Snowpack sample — Snodgrass Mountain, Crested Butte, Colorado (2/4/25, 12:06 PM MST)
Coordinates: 38.923, -106.968
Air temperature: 35 °F
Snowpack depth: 80 cm
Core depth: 50 cm
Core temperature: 30.2 °F
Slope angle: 14°, slope face: 78°
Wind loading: low
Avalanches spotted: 0
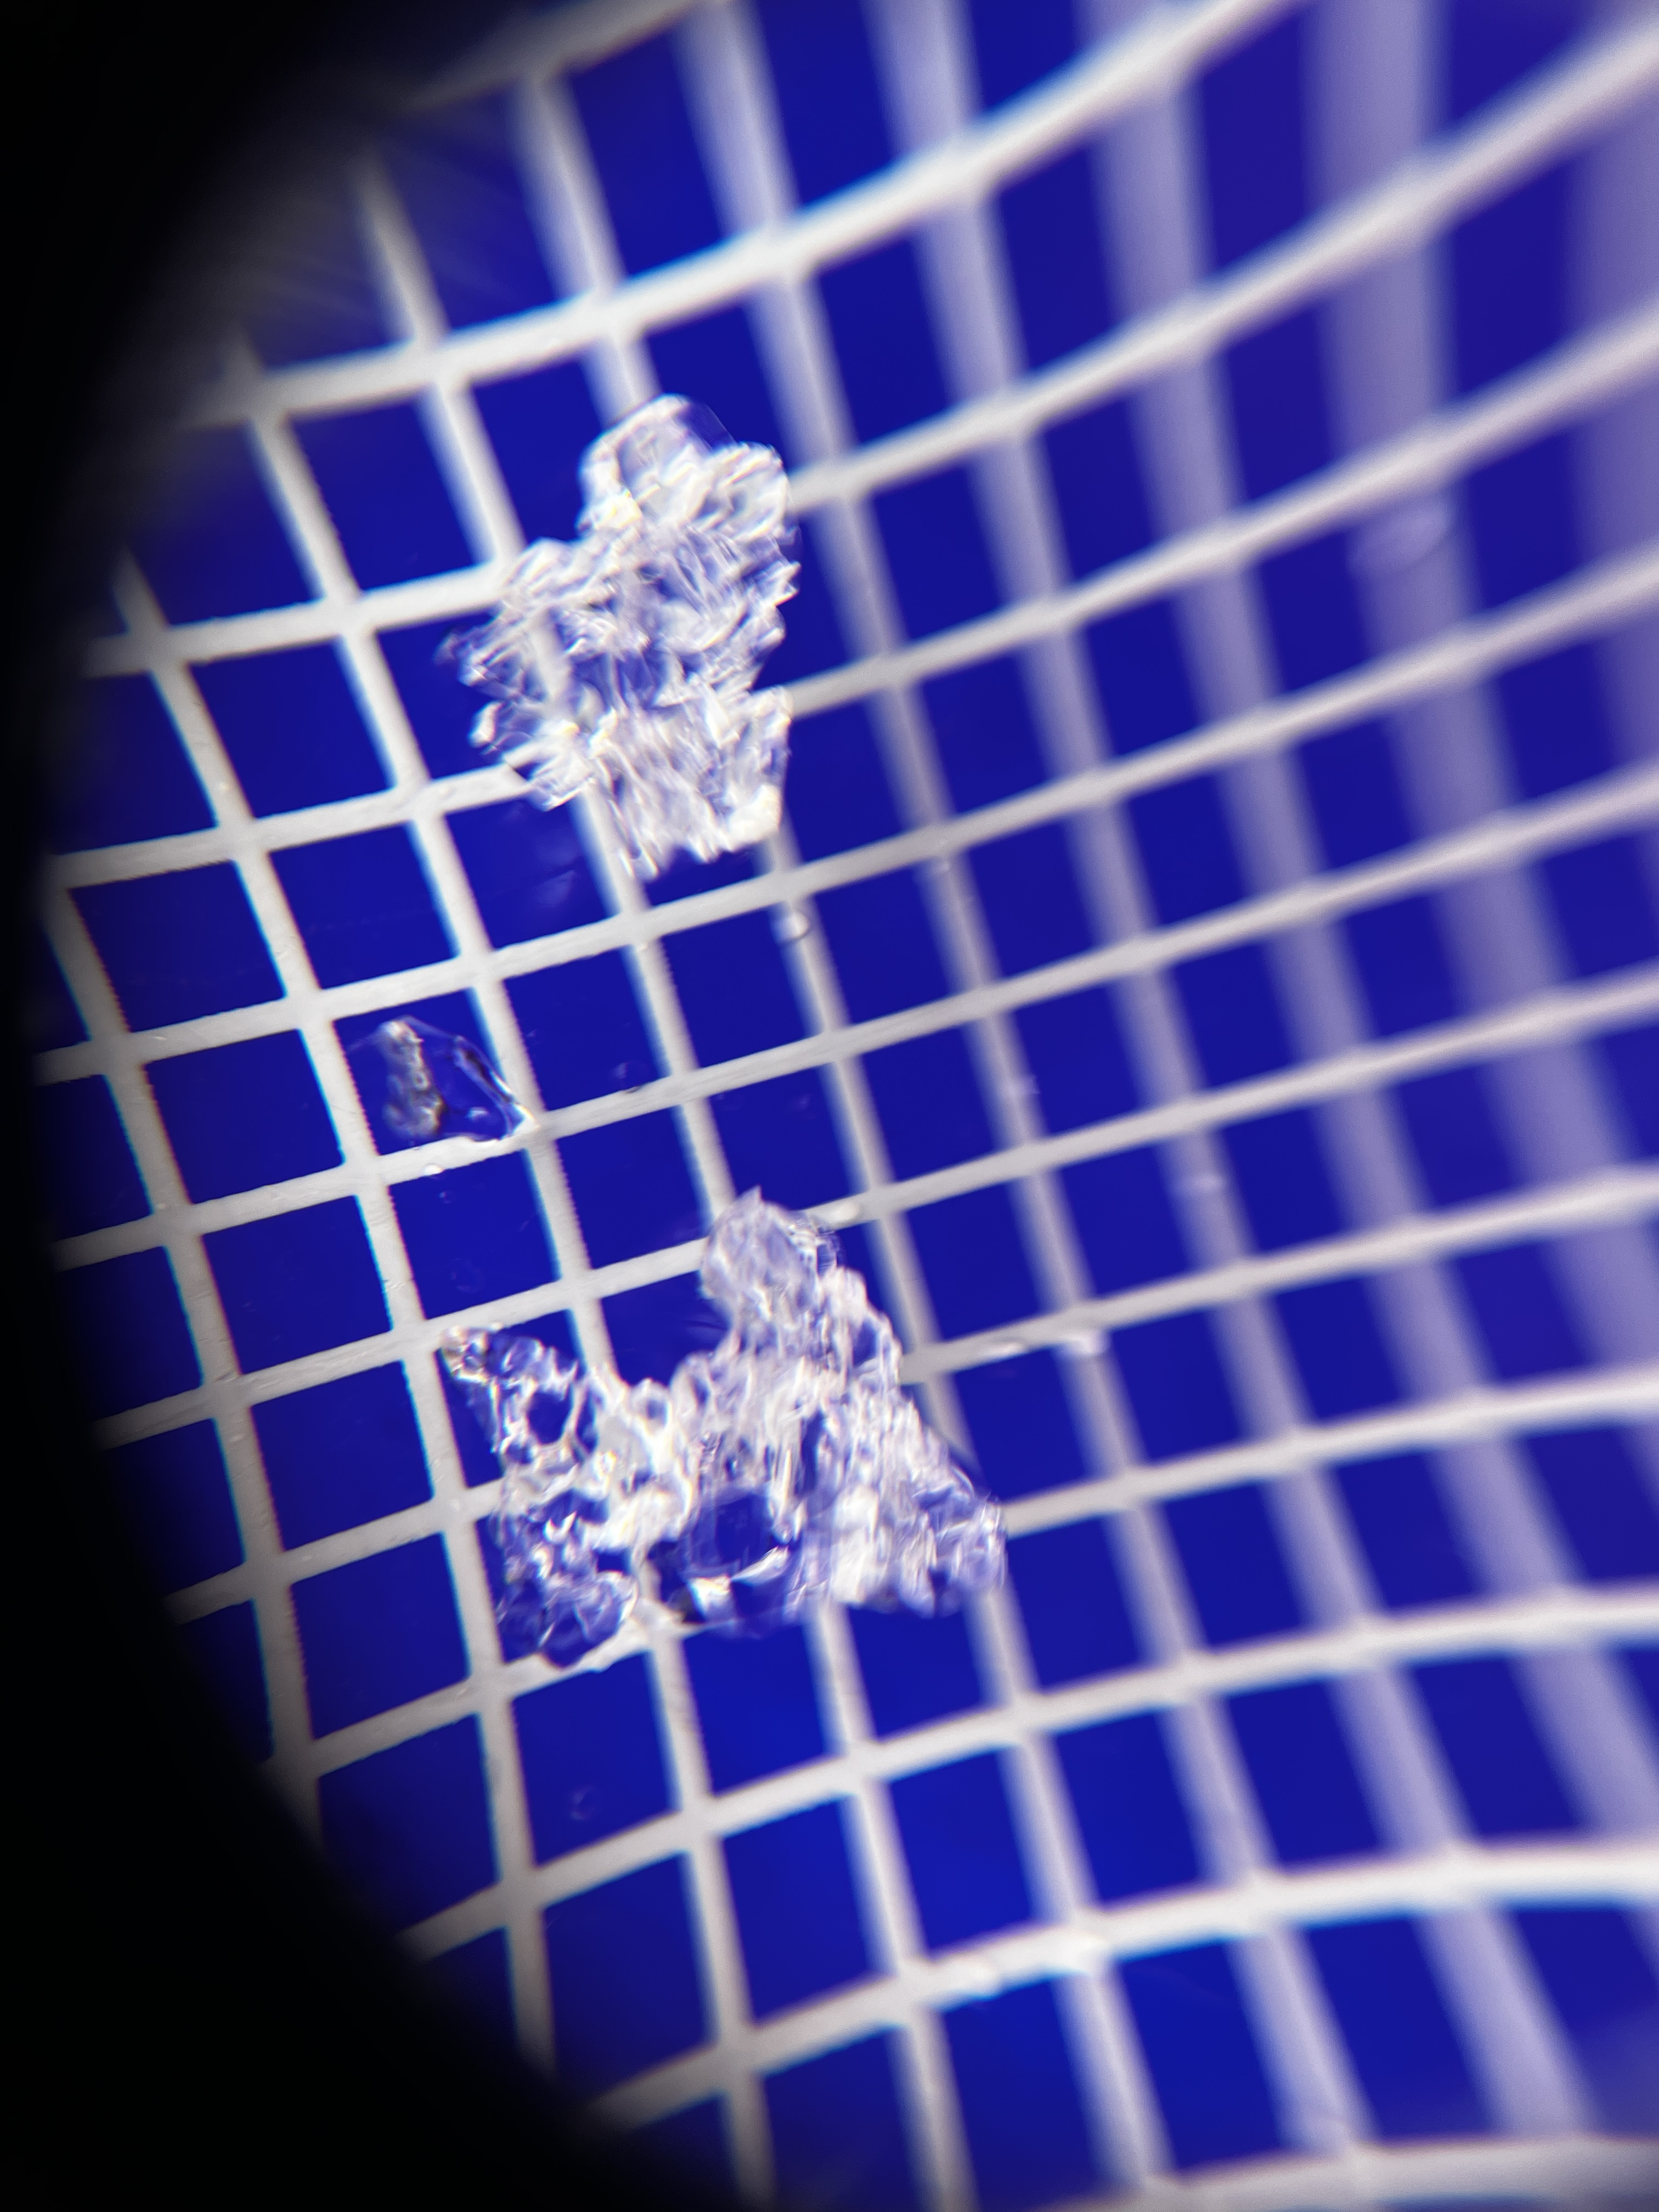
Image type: magnified_profile
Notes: No avalanches nearby, unusually warm weather for the last month reported by residents, Collected 25 yards from treeline